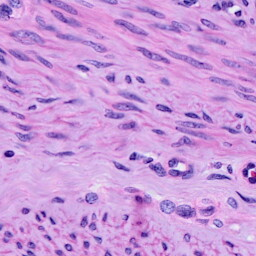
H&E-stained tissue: Cervix